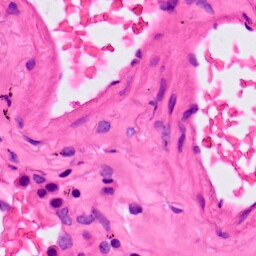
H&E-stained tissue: Lung